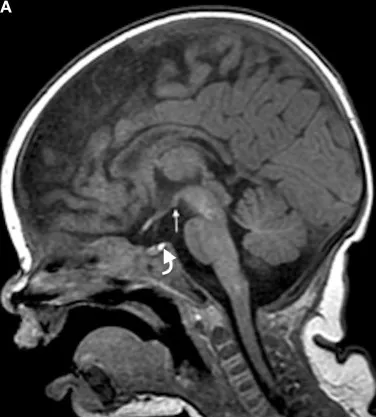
Sagittal T1-weighted brain MRI. (A) Normal MRI showing a homogeneous and marked signal hyperintensity pattern of the sellar region (curved arrow) in a 2 month-old infant and a normal hypothalamus (small arrow).
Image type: radiology (mri)